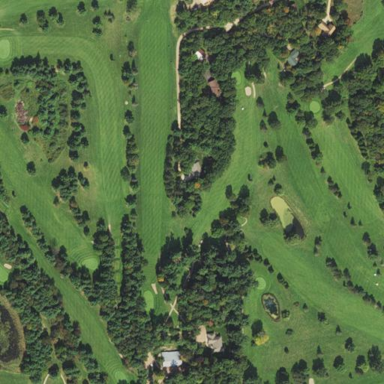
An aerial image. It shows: Golf course surrounded by greenery.